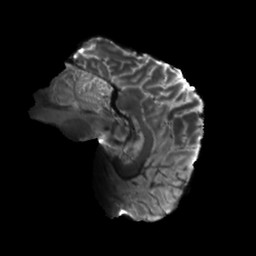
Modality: T2w
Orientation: sagittal
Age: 30
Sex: male
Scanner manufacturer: siemens
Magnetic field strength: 6.98 T
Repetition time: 7.776 s
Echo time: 0.076 s